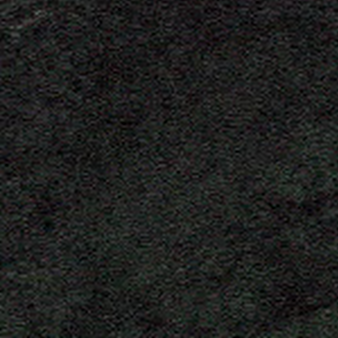
Label: other